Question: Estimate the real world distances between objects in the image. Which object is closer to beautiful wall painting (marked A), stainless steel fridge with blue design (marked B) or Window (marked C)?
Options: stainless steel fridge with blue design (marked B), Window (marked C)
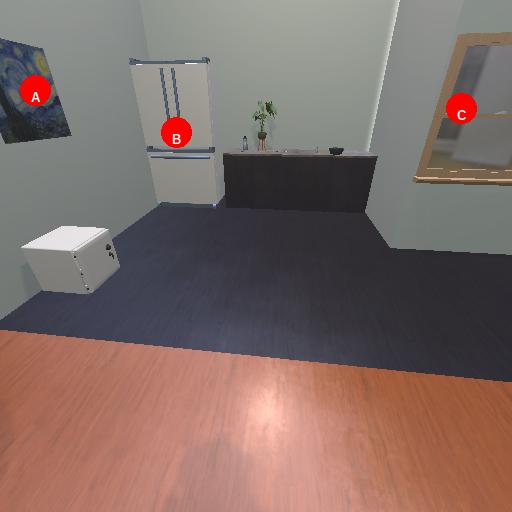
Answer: stainless steel fridge with blue design (marked B)